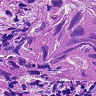
Metastatic tissue present: yes